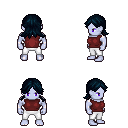
a pixel art fantasy rpg character, male body template, dark elf, purple skin, maroon sleeveless shirt, white pants, raven loose hair, four views (front, back, left, right), 2x2 character sprite sheet, small pixel art, hard edges, no anti-aliasing